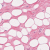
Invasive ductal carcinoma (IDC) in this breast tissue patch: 0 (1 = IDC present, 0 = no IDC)